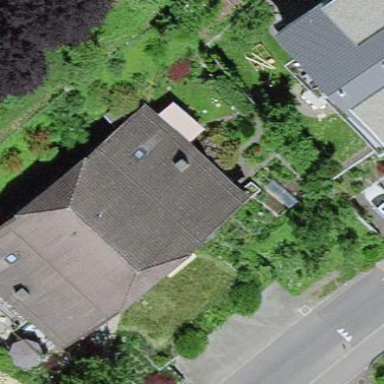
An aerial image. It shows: Residential building.